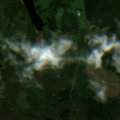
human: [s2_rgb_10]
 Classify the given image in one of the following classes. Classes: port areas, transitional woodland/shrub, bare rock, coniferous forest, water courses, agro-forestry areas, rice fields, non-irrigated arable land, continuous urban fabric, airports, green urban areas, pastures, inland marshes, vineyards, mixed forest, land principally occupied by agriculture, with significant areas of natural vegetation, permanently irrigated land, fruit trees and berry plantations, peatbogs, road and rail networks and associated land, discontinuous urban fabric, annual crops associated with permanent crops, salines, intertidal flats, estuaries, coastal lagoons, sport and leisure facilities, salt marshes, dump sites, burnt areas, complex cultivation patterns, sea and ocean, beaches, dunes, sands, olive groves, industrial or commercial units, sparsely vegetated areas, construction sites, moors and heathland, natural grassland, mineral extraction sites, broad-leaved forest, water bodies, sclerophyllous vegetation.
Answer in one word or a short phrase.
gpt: coniferous forest, mixed forest, transitional woodland/shrub